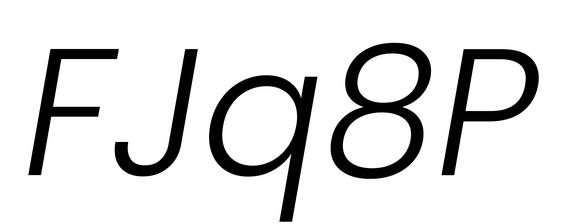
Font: Poppins-LightItalic